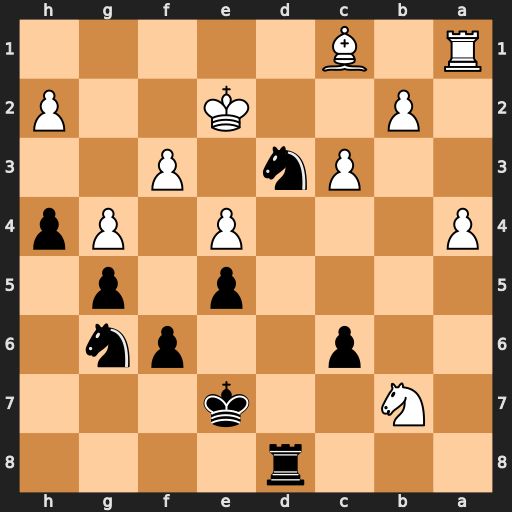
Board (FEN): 3r4/1N2k3/2p2pn1/4p1p1/P3P1Pp/2Pn1P2/1P2K2P/R1B5
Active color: b
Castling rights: -
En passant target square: -
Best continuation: Nxc1+ Rxc1 Nf4+